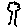
Label: tree